Question: Hi i am facing a issue with the . I am sorting the records based on user criteria like date range etc via drop downs . And it works fine. It paginates properly. But when i click on page 2, it shows page 2 of all results an not the sorted results. How can i fix it. The fields are sorted via POST and not GET and don't want it to be GET
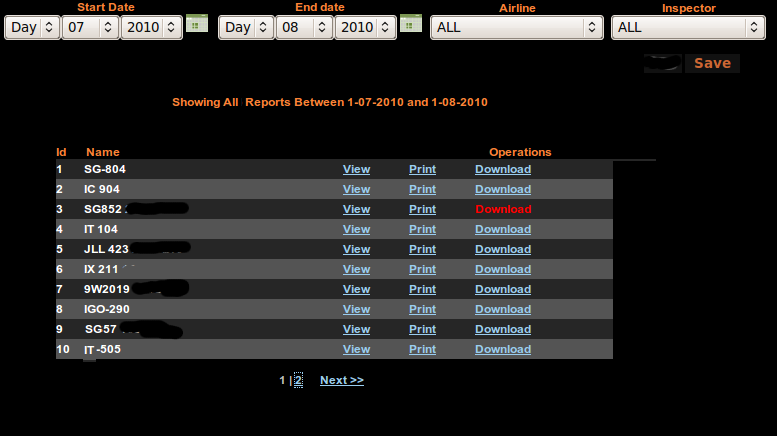
Answer: You can try to store the post in the session, and then to fetch it when the page is loaded.
i.e.
'''
if(isset($this->data)){
if(isset($this->data['clear'])){ //some field (button) which will clear the session
$this->Session->delete('post');
unset($this->data);
}
$this->Session->write('post', $this->data);
}
if($this->Session->read('post')){
$this->data = $this->Session->read('post');
}
'''
If you want take a look on this component: <URL>